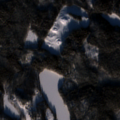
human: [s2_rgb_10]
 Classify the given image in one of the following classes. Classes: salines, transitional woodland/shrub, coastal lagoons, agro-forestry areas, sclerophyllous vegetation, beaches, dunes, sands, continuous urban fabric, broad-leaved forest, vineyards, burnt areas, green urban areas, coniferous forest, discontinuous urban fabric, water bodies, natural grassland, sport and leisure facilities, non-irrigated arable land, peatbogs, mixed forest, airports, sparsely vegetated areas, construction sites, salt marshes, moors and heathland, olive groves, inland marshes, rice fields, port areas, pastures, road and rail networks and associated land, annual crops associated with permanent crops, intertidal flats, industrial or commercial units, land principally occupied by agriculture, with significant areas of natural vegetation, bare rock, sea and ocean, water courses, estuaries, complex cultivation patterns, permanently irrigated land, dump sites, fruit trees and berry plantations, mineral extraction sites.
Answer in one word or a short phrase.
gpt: coniferous forest, mixed forest, water bodies